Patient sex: M
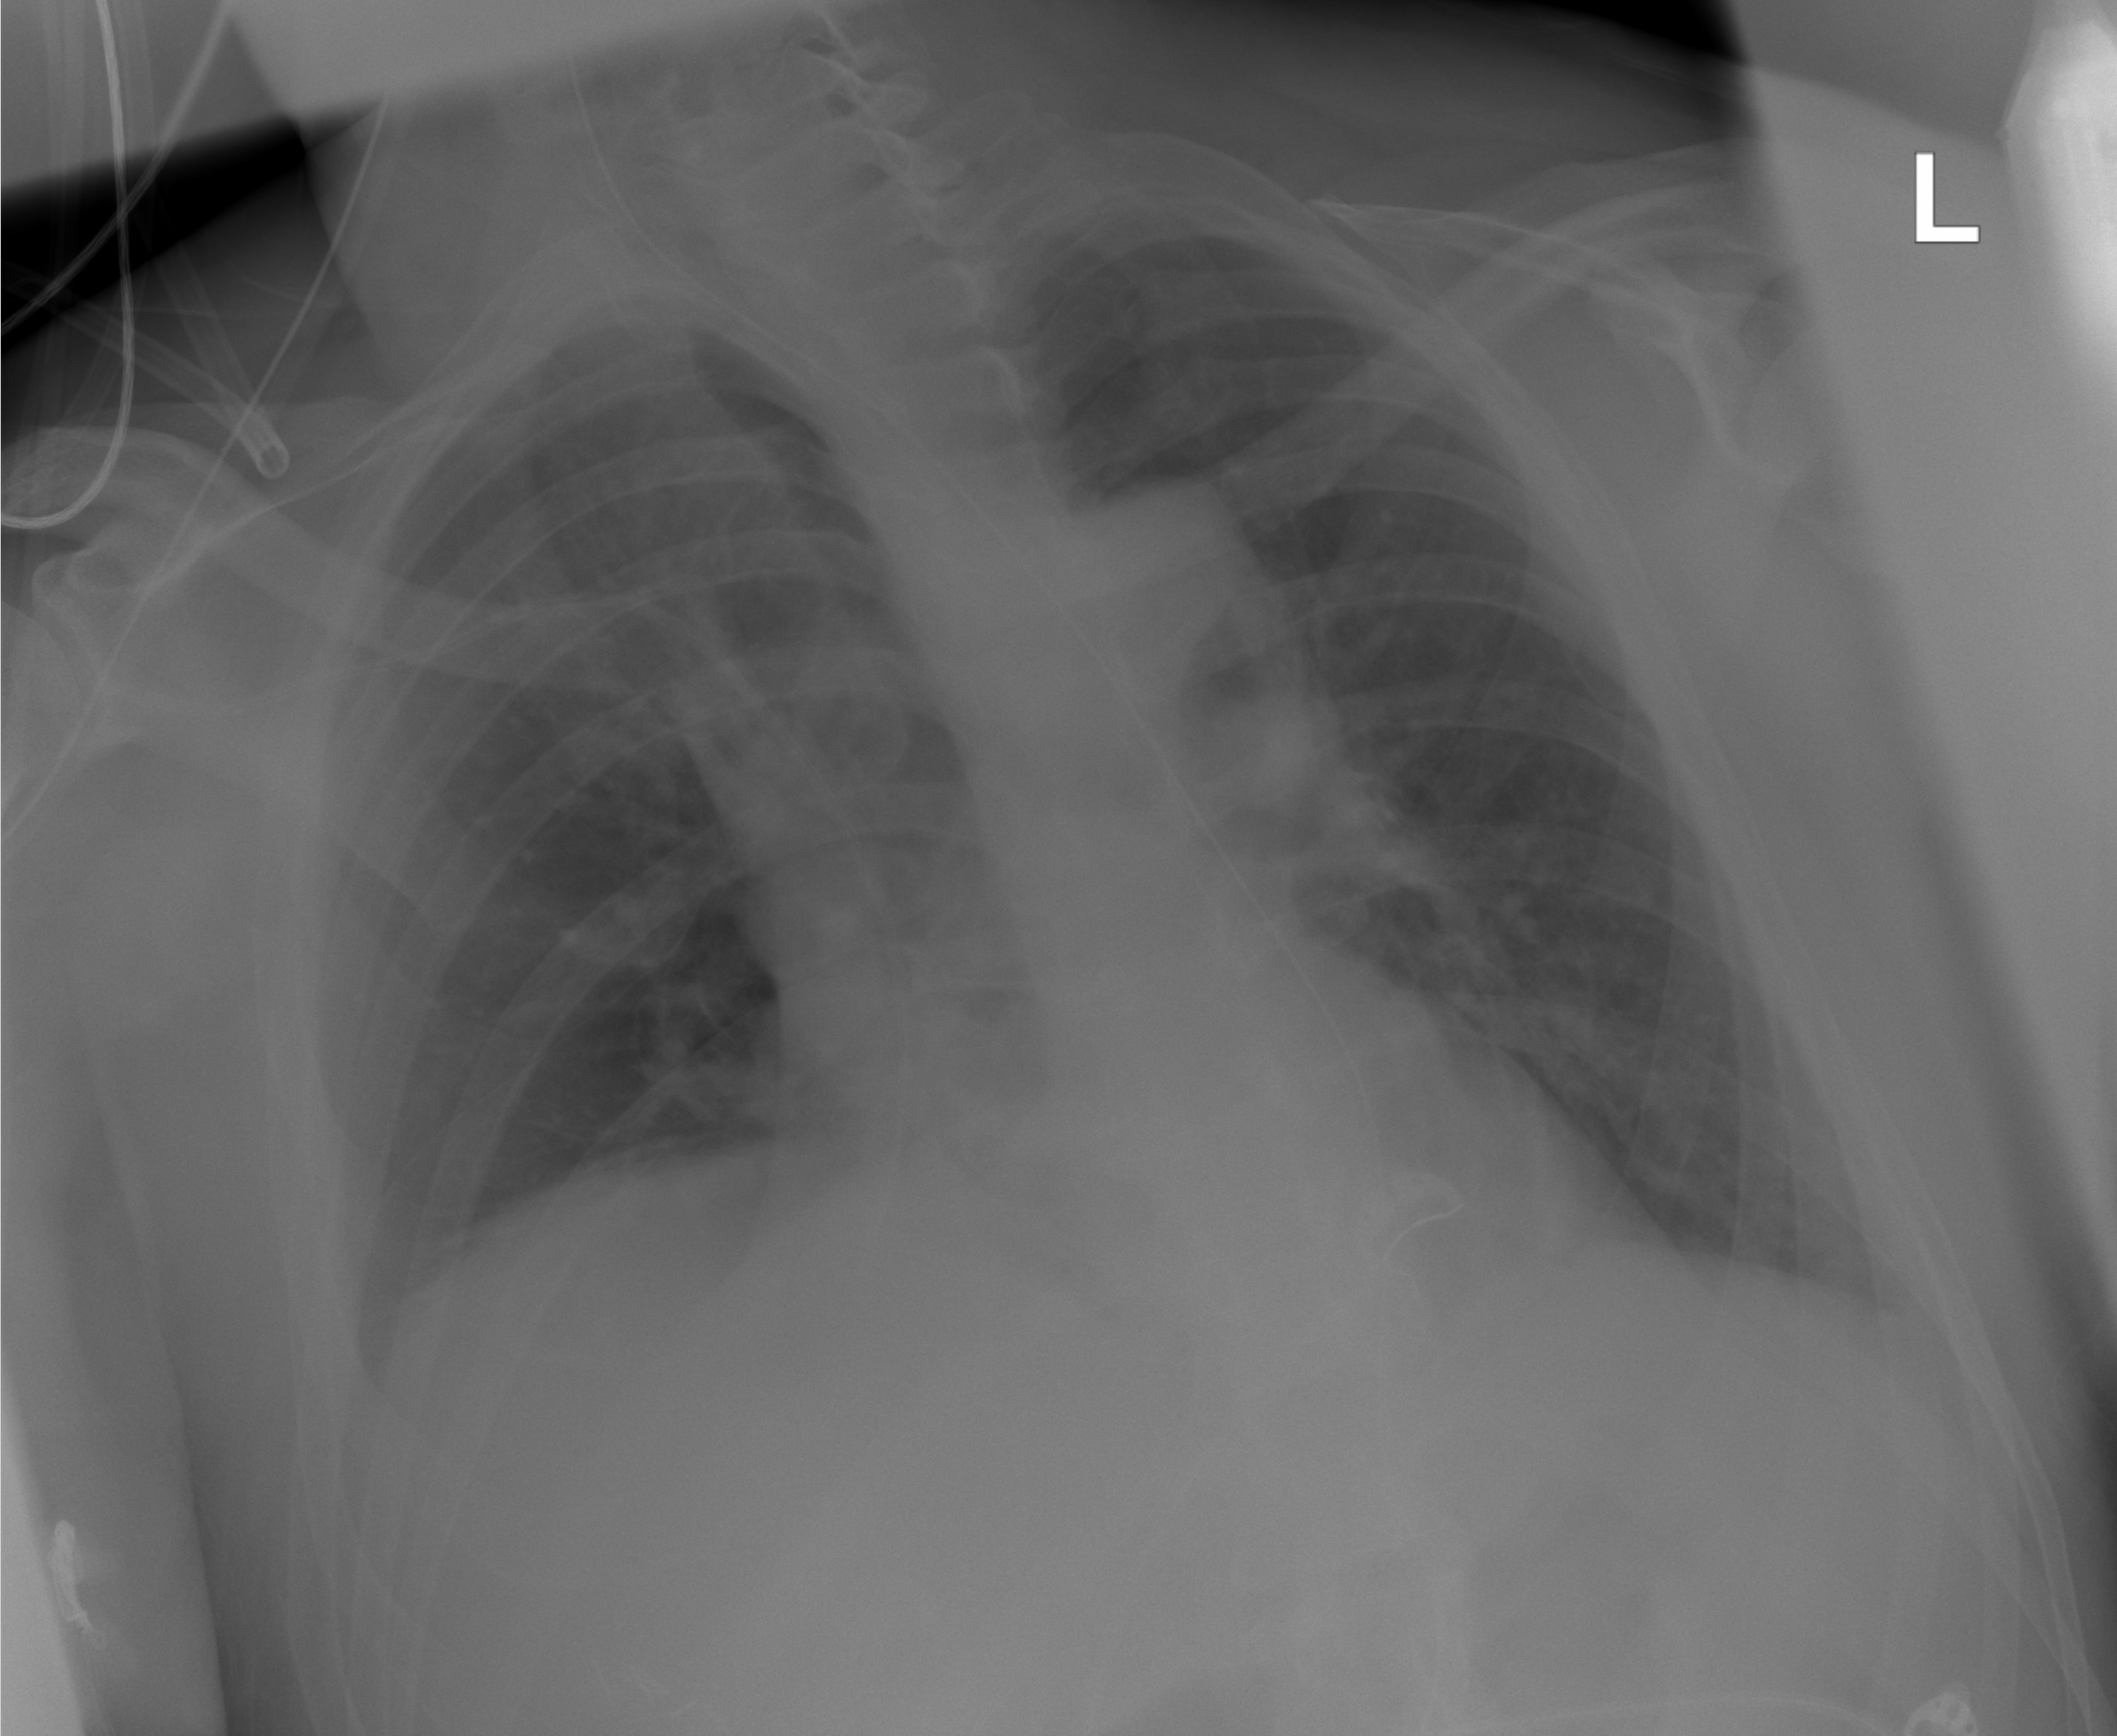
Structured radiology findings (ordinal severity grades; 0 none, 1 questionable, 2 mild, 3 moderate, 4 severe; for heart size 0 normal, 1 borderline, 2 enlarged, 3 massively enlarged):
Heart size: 0
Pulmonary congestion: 0
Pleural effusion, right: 0
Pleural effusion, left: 0
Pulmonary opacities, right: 0
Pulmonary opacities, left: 0
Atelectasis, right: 2
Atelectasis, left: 0